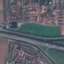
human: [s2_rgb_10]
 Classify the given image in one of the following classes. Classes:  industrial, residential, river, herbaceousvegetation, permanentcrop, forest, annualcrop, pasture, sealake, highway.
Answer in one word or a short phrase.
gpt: Highway